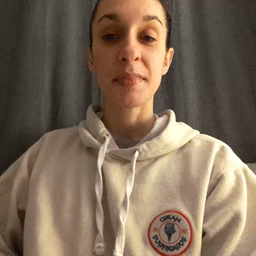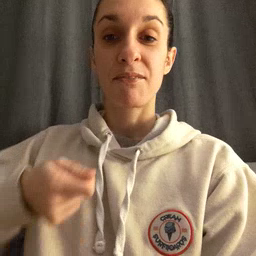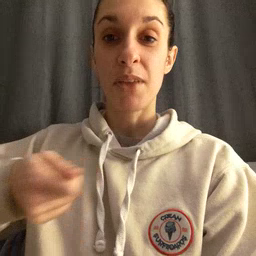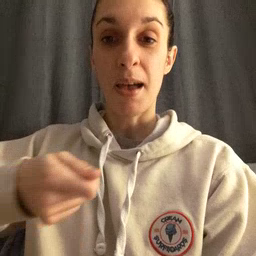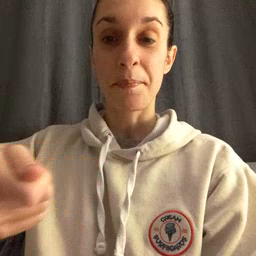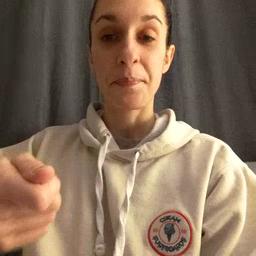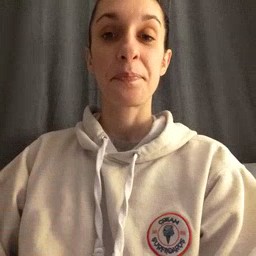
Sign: vacuum